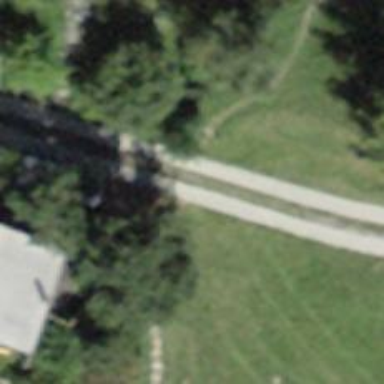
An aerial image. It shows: Residential road with concrete surface and grade 2 tracktype.